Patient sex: F
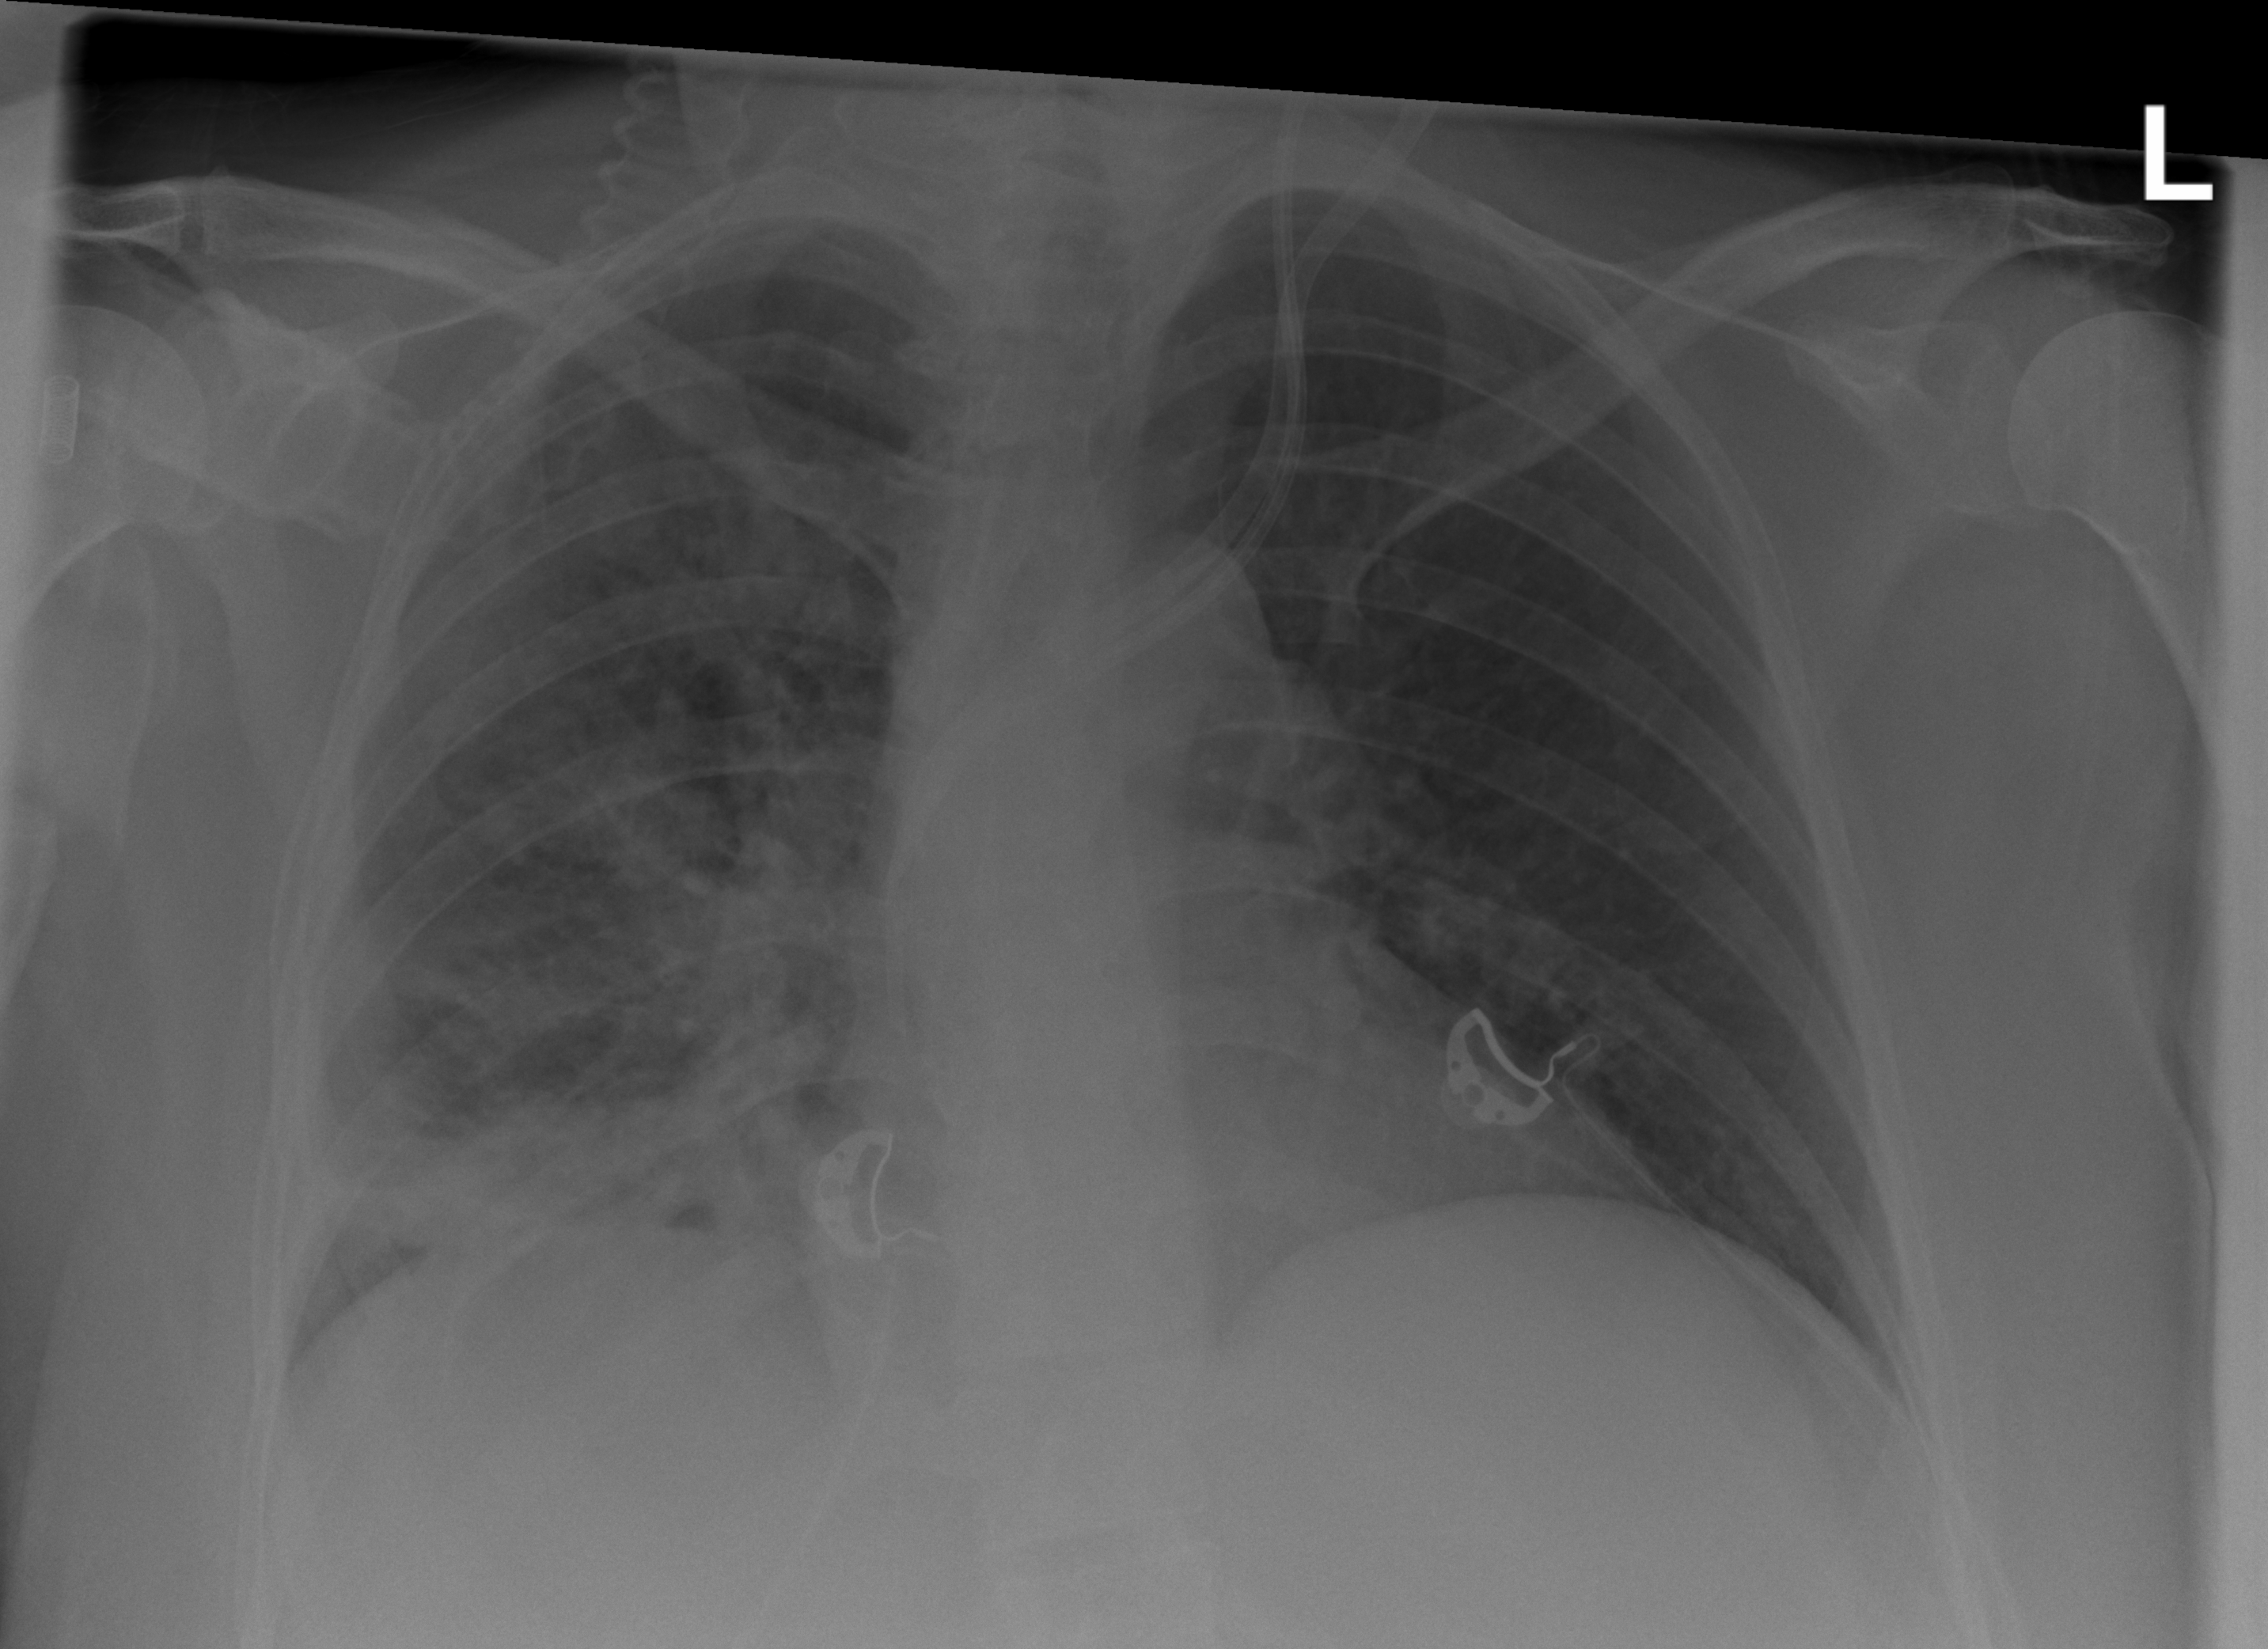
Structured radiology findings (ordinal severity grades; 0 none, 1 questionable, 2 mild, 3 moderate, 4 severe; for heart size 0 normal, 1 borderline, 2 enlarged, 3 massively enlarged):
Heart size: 2
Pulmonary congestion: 0
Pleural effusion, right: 0
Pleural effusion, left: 0
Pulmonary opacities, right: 3
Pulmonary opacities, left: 0
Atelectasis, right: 3
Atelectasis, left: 0